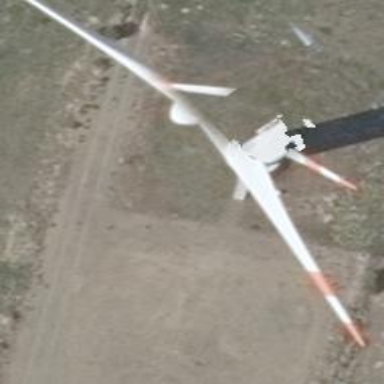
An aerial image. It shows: Wind turbine generator made by Vestas. The generator utilizes wind as its power source and belongs to the horizontal axis type.